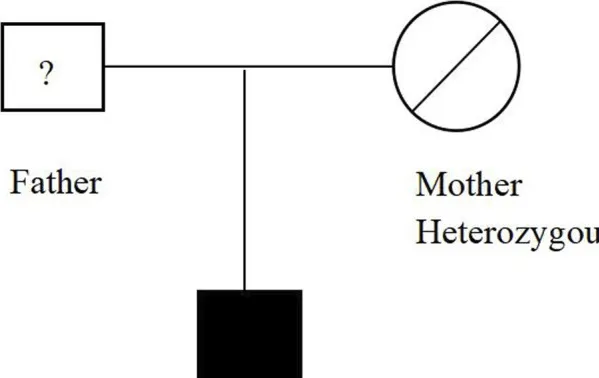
Distribution of the CSF2RB mutation in the studied family.
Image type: radiology (x_ray)